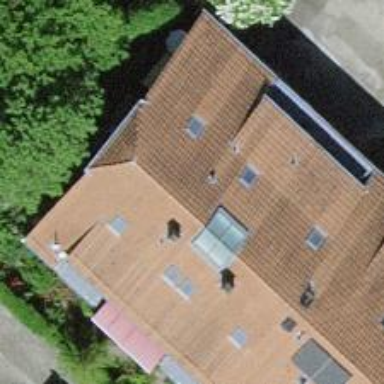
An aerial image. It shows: Residential building with half-hipped roof shape.